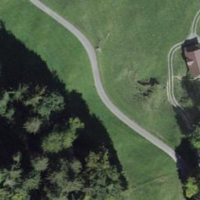
EUNIS habitat code: 44
Species observed at this site:
Campanula trachelium